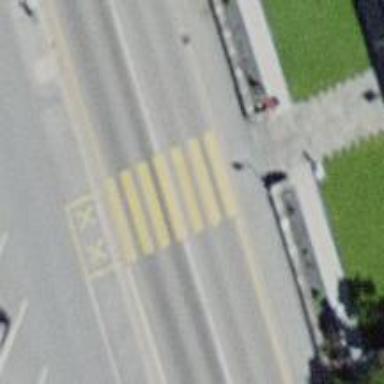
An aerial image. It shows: Uncontrolled road crossing with markings.